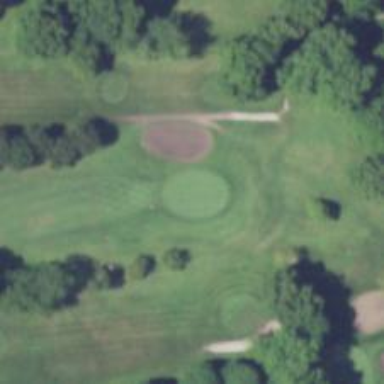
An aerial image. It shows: Golf hole.